Brain MRI, t1w sequence, axial 2D slice.
Patient: age 44, sex M, weight 78 kg, height 1.76 m
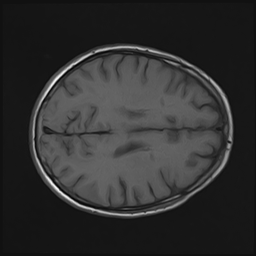